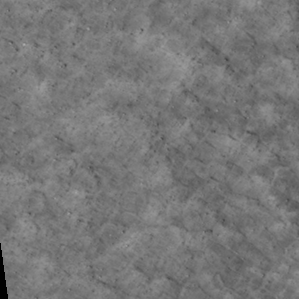
Label: non_frost